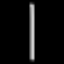
Label: line